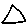
Label: triangle